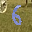
Label: 6